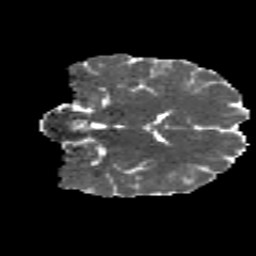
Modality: MD
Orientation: coronal
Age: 18
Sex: male
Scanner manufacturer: siemens
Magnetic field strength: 3 T
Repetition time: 8.8 s
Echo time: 0.085 s